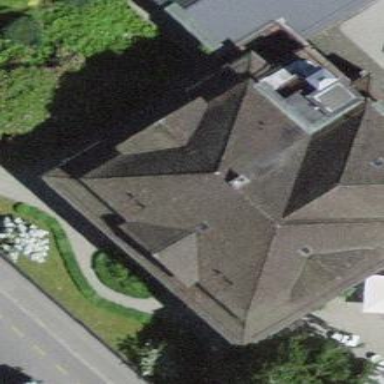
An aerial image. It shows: Hotel building.